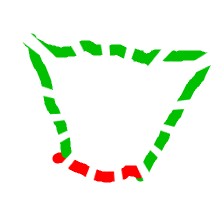
Shape: trapezoid